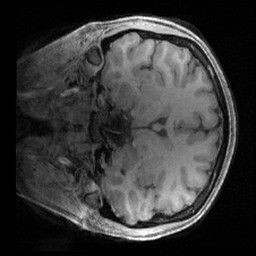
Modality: T1w
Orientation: coronal
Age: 39
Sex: female
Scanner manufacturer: siemens
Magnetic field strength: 3 T
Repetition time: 2.4 s
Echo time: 0.00241 s